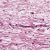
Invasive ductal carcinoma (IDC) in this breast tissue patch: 0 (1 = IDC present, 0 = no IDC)